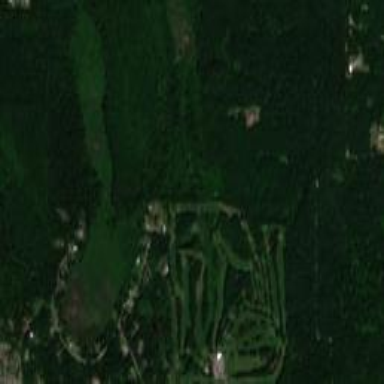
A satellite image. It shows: Golf course.